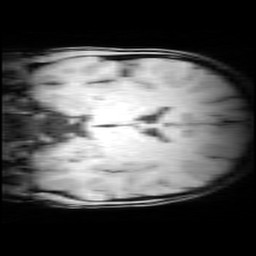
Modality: MP2RAGE
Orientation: coronal
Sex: female
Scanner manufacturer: siemens
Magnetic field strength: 3 T
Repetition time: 5 s
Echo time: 0.00368 s